Question: I am trying to show a nice tooltip, using the jQuery plugin called <URL>.
However, I am getting a strange result. I have added the jQuery library to my Scripts folder, and created a "3rdParty" folder off that, qhich has the qTip file.
I then reference them in my Asp.Net MasterPage:
'''
<head runat="server">
<link rel="shortcut icon" href="/favicon.ico" />
<meta http-equiv="refresh" content="1140" />
<asp:ContentPlaceHolder ID="head" runat="server">
</asp:ContentPlaceHolder>
<script type="text/javascript" src="/Scripts/jquery-2.0.3.min.js"></script>
<script type="text/javascript" src="/Scripts/3rdParty/jquery.qtip-1.0.0-rc3.min.js"></script>
<script>
$(document).ready(function() {
$('#test').qtip({
content: 'Mice eat cheese, but not stones.'
});
});
</script>
</head>
'''
I then have an image on my screen, and I am just trying to show a tooltip when the mouse goes over it:
'''
<a href="/default.aspx">
<asp:Image ID="test" runat="server" ImageUrl="/Images/main_icon.png" BorderStyle="None" />
</a>
'''
However, when I load the screen, and move the mouse over the image, a 'tooltip' appears on the far left of the screen against the boarder, showing the expected text, but it never goes away when I move the mouse away. Also, it's just text. No real tooltop.

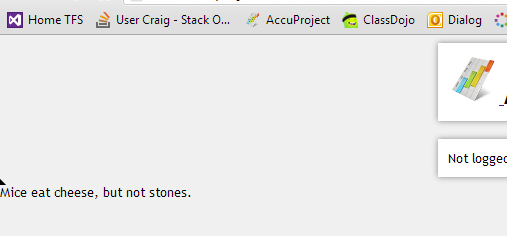
Answer: You are using an very old version of qtip with a latest version of jquery, it might have script errors because of some non-compatible changes. please try to use <URL> instead
'''
<link rel="stylesheet" type="text/css" href="http://cdnjs.cloudflare.com/ajax/libs/qtip2/2.1.1/jquery.qtip.min.css">
<script type="text/javascript" src="http://cdnjs.cloudflare.com/ajax/libs/qtip2/2.1.1/jquery.qtip.min.js"></script>
<img id="test" src="dd.png"/>
'''
then
'''
$(document).ready(function() {
$('#test').qtip({
content: 'Mice eat cheese, but not stones.'
});
});
'''
Demo: <URL>